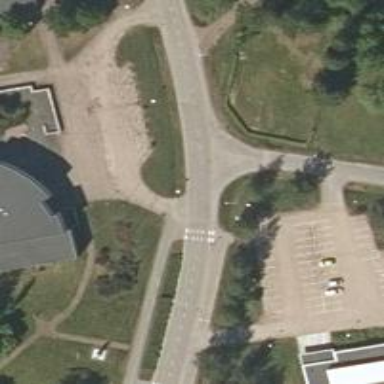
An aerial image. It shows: Cycleway.